Platform: macOS
Application: Arc Browser
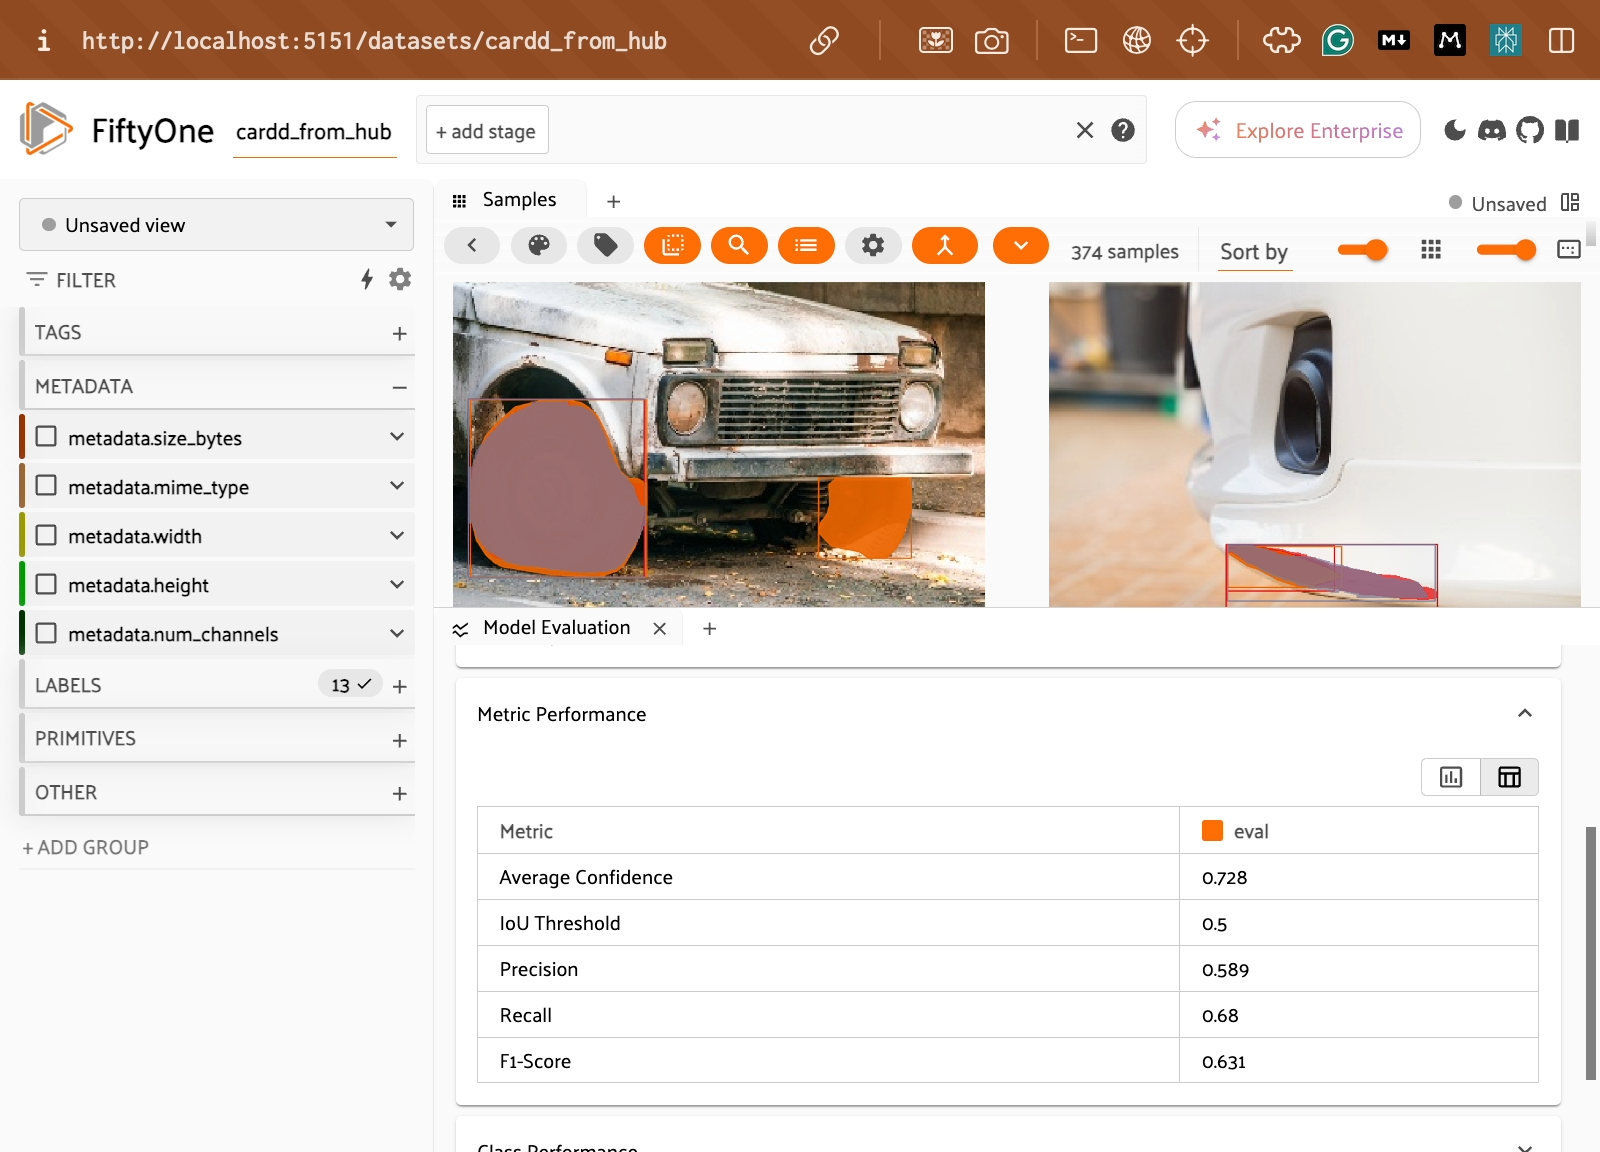
task_description: Switch to histogram view for metric performance
action_type: click
element_info: Icon
steps_since_start: 1